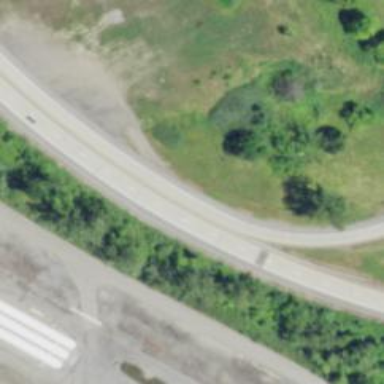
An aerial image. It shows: Asphalt motorway link.